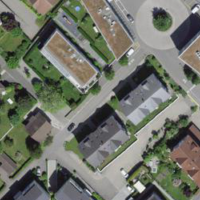
EUNIS habitat code: 55
Species observed at this site:
Streptopelia decaocto
Lysimachia nummularia
Euphorbia cyparissias